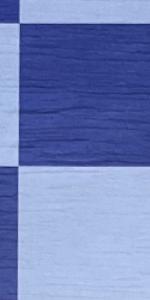
Label: Empty